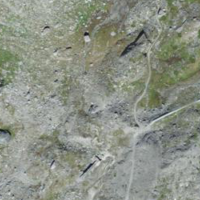
EUNIS habitat code: 48
Species observed at this site:
Saxifraga bryoides